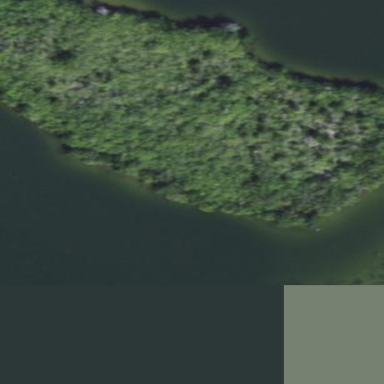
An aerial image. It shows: Wetland area with mangrove vegetation.